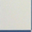
Piece: xx